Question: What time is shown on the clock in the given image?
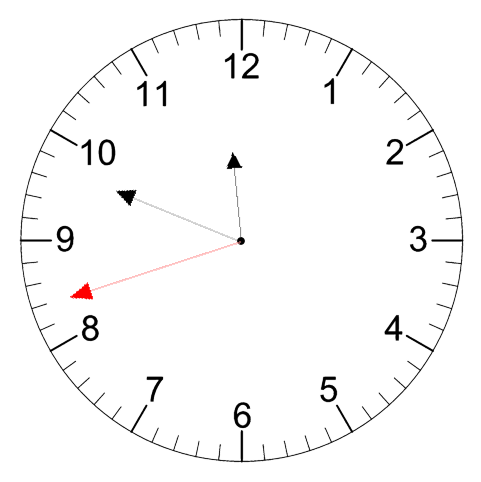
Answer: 11:48:42